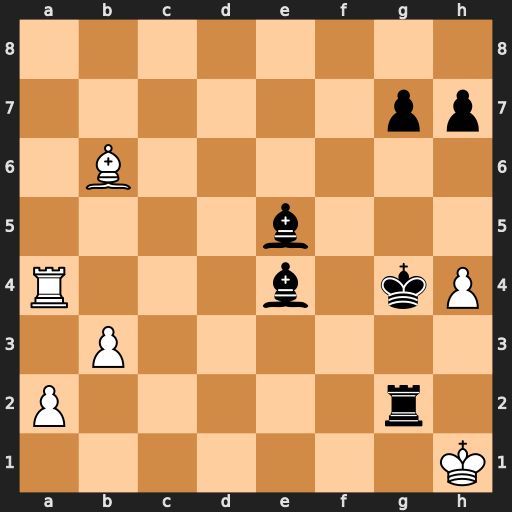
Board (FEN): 8/6pp/1B6/4b3/R3b1kP/1P6/P5r1/7K
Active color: w
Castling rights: -
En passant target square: -
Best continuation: Rxe4+ Kh3 Rxe5